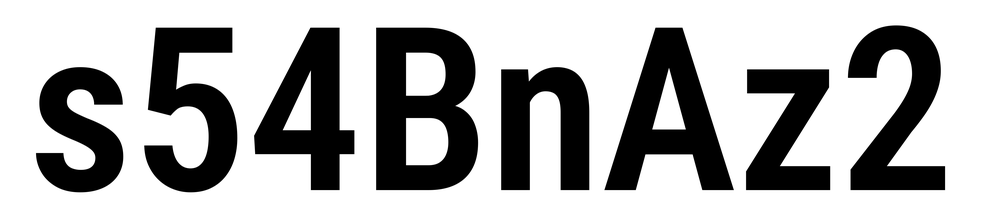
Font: Roboto_Condensed_SemiBold